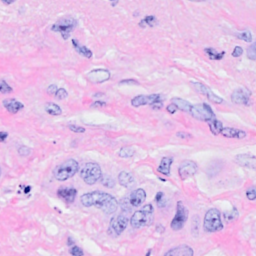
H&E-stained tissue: Breast